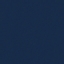
Label: SeaLake